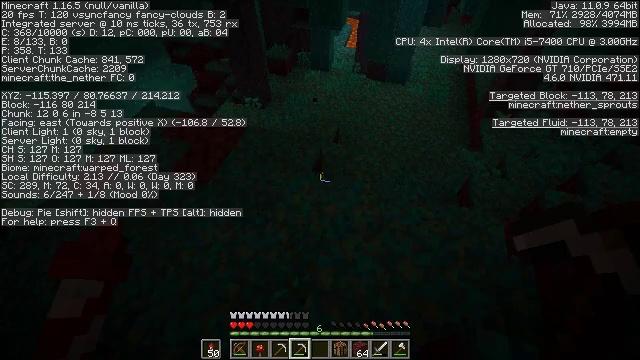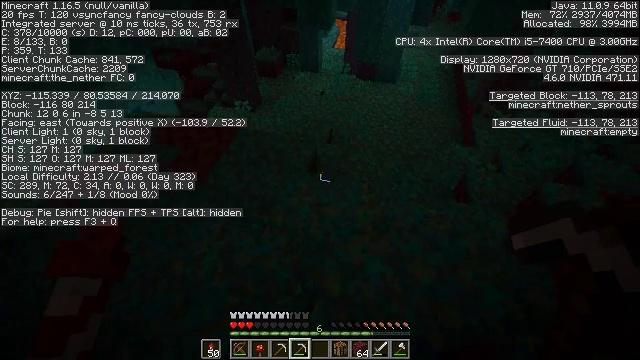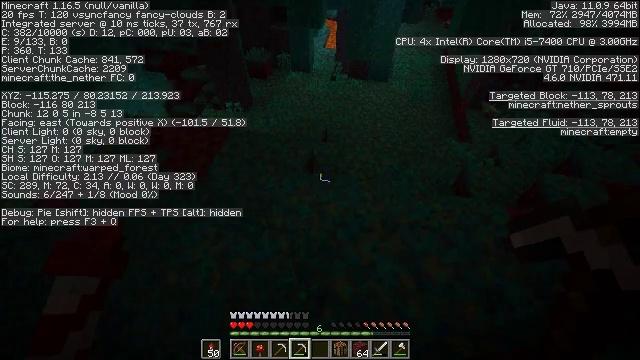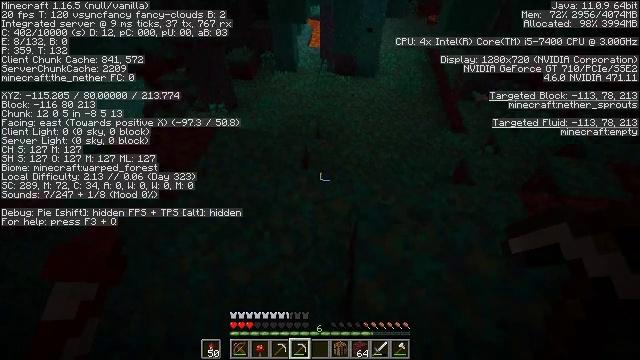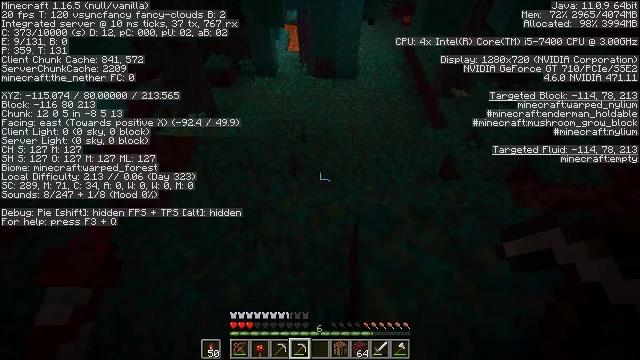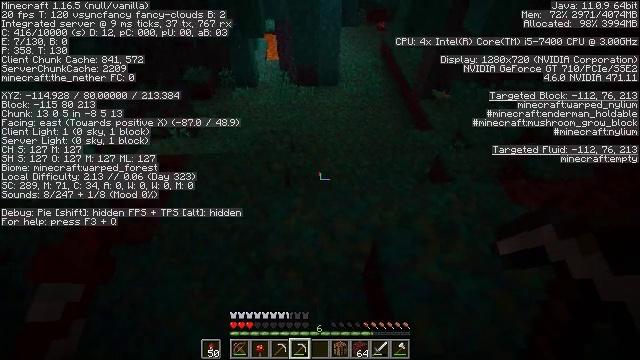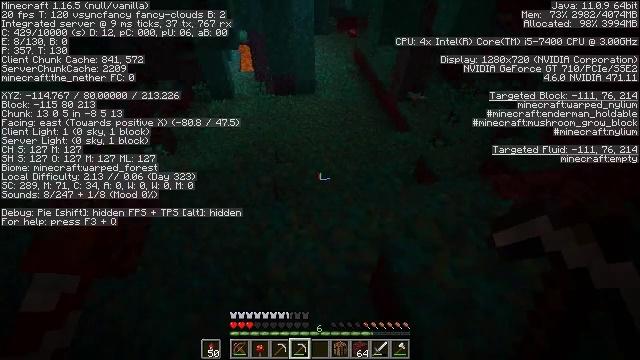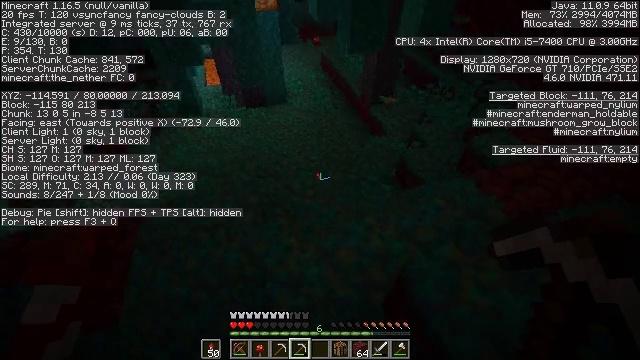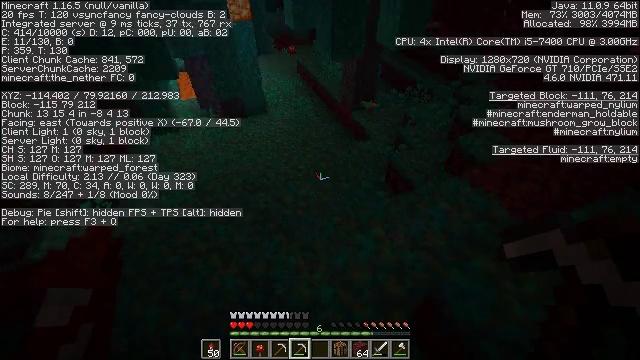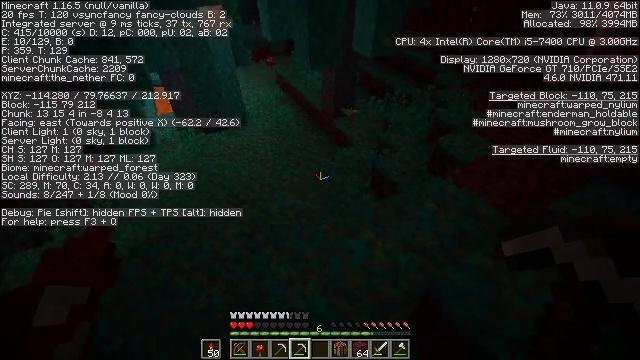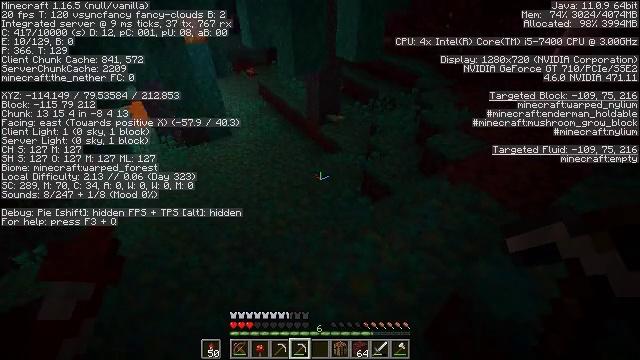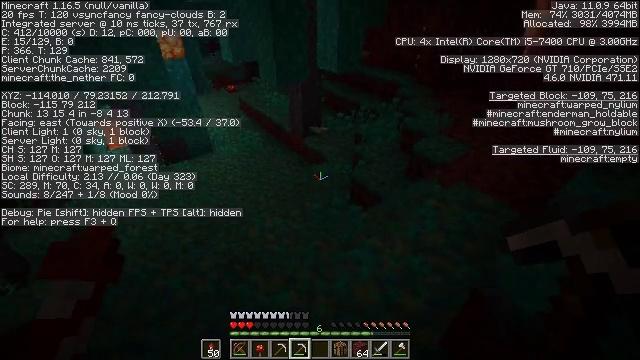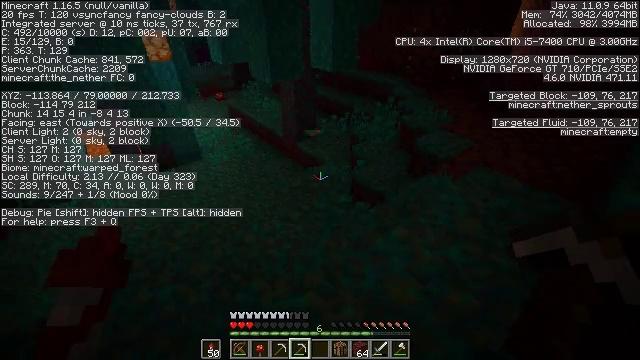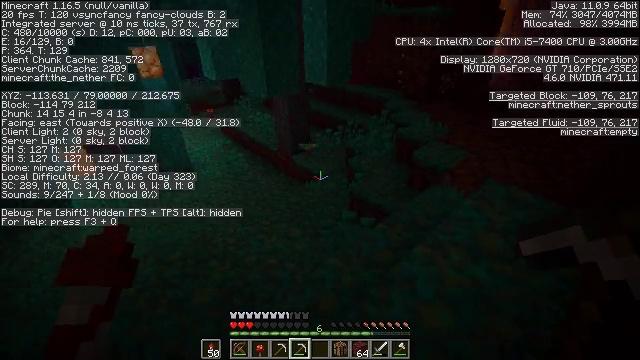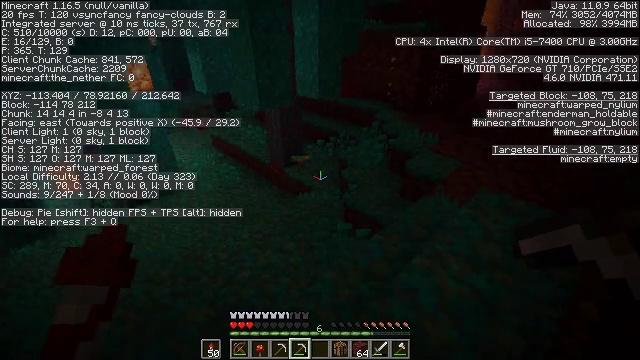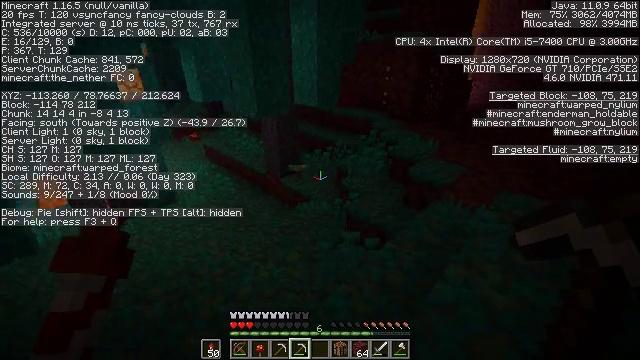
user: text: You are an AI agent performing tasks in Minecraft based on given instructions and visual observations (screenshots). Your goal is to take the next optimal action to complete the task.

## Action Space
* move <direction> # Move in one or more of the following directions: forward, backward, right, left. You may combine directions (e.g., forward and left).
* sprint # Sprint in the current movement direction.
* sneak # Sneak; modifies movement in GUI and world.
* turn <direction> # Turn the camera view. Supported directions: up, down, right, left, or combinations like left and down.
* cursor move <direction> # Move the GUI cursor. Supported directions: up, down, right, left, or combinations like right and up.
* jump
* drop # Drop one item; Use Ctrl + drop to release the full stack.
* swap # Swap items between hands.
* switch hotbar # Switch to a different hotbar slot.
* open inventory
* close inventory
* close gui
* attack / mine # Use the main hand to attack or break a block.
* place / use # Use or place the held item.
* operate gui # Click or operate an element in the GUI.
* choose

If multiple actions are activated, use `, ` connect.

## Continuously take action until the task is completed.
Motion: motion action
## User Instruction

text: Extract nether gold ore from the Netherrack.
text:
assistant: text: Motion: move forward and move left, turn right
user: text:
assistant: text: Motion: move forward and move left, turn right
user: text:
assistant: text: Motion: move forward and move left, turn right
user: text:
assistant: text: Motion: move forward and move left, turn right
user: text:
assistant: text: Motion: move forward and move left, turn right and up
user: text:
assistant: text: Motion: move forward and move left, turn right and up
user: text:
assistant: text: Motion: move forward and move left, turn right and up
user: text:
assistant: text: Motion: move forward and move left, turn right and up
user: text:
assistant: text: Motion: move forward and move left, turn right and up
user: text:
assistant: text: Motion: move forward and move left, turn right and up
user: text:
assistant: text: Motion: move forward and move left, turn right and up
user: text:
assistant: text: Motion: move forward and move left, turn right and up
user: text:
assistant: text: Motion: move forward and move left, turn right and up
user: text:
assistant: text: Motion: move forward and move left, turn right and up
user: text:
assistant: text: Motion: move forward and move left, turn right and up
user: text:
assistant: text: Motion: move forward and move left, turn right and up
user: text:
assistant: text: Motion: move forward and move left, turn right and up
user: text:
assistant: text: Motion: move forward, turn right and up
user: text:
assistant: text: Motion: move forward, turn right and up
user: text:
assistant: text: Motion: move forward, turn up
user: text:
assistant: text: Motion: move forward
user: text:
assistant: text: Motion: move forward
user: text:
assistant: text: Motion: move forward, turn up
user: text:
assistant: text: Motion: move forward
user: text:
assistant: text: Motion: move forward, sprint
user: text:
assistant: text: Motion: move forward, sprint
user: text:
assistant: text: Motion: move forward, sprint, turn up
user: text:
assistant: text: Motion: move forward, sprint, turn right
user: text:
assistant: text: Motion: move forward, sprint, turn right and up
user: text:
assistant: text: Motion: move forward, sprint, turn right and up